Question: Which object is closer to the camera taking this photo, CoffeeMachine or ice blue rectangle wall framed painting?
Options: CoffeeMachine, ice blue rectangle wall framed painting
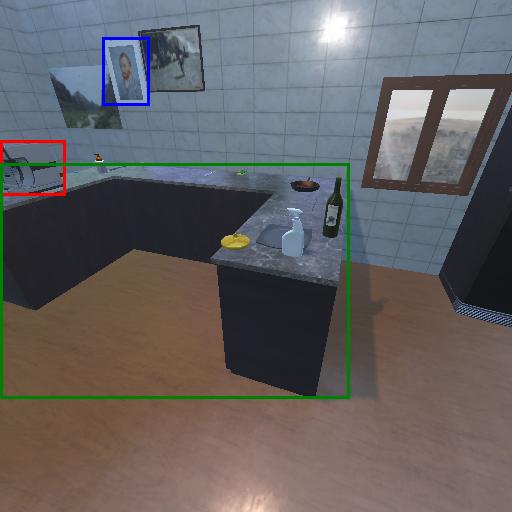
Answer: CoffeeMachine